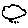
Label: cloud